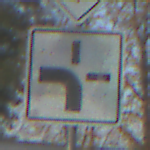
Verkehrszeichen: VerlaufVorfahrtsstrasse1
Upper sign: Vorfahrtsstrasse
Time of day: SunriseSunset
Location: Outdoor (Special)
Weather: Clear
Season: NotSpecified
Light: Natural